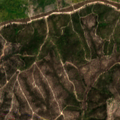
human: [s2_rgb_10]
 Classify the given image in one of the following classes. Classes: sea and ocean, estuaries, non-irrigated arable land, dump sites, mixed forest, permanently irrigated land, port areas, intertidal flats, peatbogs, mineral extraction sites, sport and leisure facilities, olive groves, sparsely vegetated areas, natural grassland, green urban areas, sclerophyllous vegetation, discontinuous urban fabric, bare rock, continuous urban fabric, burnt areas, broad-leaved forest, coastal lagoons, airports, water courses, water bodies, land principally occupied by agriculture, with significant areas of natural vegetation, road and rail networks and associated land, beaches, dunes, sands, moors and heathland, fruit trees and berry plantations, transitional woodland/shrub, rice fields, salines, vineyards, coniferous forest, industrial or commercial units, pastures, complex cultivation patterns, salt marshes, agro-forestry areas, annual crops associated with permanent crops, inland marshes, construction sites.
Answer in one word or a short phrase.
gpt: permanently irrigated land, agro-forestry areas, broad-leaved forest, transitional woodland/shrub